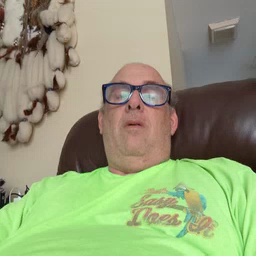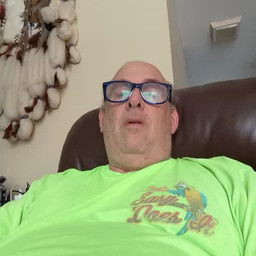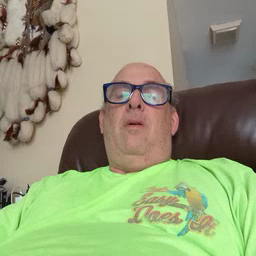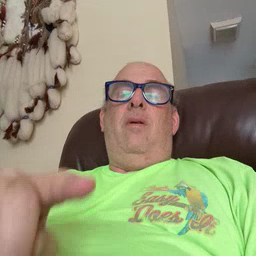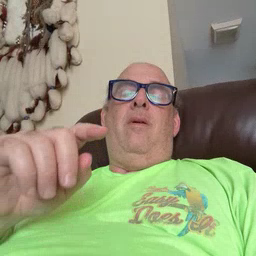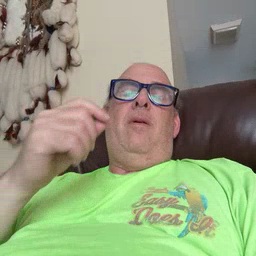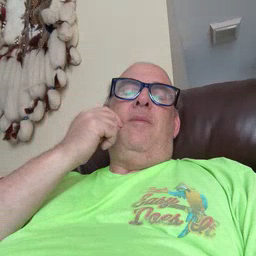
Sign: bee